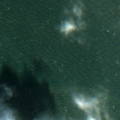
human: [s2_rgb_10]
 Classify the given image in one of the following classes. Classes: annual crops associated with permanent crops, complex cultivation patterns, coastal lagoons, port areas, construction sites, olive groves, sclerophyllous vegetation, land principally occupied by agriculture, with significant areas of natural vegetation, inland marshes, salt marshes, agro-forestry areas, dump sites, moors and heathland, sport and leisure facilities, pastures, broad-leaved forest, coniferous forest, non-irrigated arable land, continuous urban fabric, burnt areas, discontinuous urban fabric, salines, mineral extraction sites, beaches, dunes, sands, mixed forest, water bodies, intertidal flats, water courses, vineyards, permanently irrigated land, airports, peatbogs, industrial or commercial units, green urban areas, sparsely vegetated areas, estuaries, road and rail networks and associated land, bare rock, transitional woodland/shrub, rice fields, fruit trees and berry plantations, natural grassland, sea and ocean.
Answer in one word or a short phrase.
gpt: sea and ocean